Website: lowes
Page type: store-pickup
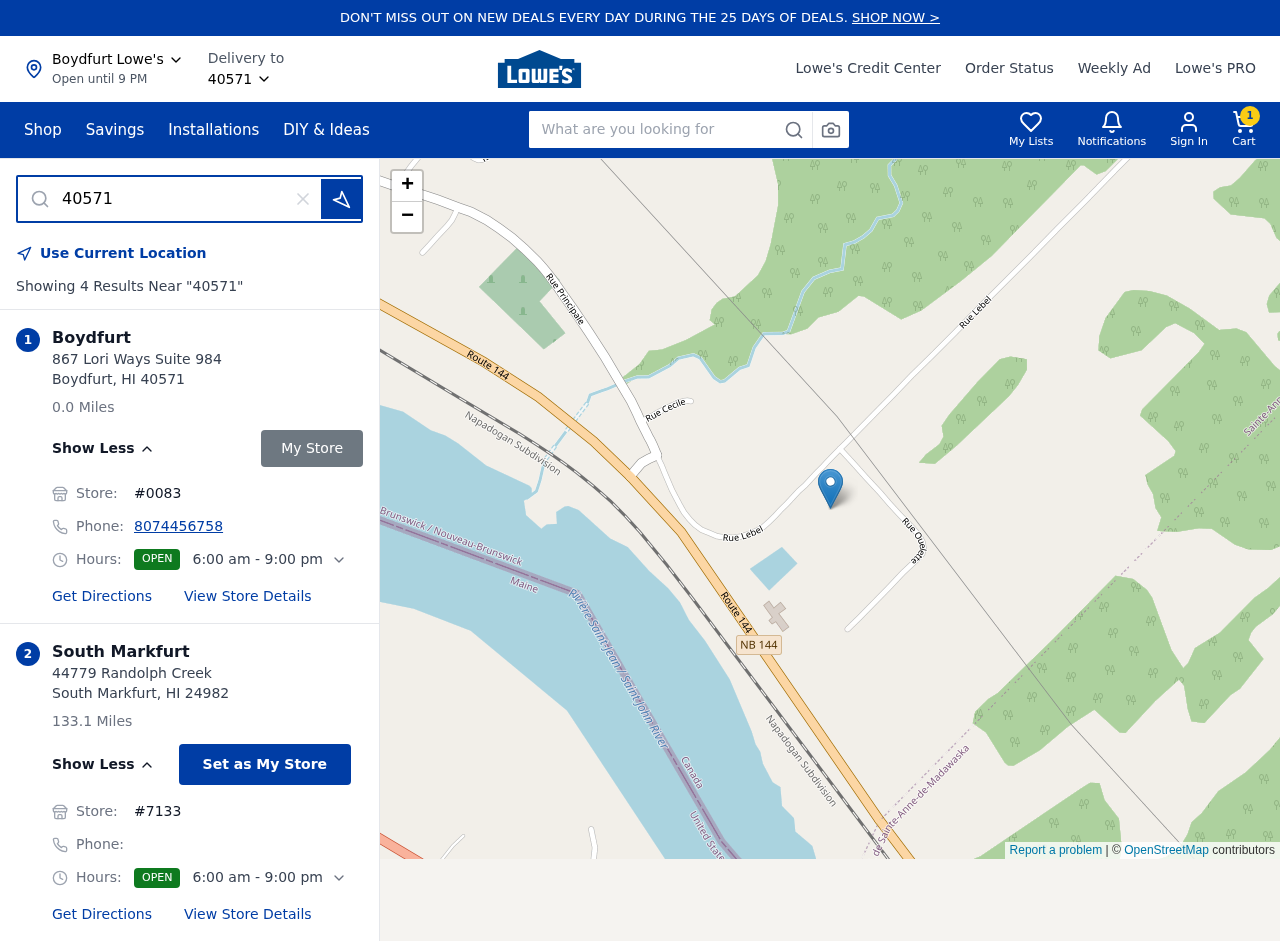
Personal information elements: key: PII_CITY
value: Boydfurt
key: PII_CITY2
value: South Markfurt
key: PII_LOCATION1_STREET
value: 867 Lori Ways Suite 984
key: PII_LOCATION2_POSTCODE
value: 24982
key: PII_LOCATION2_STREET
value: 44779 Randolph Creek
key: PII_PHONE
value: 8074456758
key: PII_POSTCODE
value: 40571
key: PII_STATE_ABBR
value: HI
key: PII_POSTCODE3
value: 40571
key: PII_POSTCODE_FULL
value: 40571
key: PII_POSTCODE_NUMERIC
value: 40571
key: PII_STATE_ABBR2
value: HI
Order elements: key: ORDER_NUM_ITEMS
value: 1
Search elements: key: HEADER_SEARCH
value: What are you looking for
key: SEARCH_STORE_LOCATION
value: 40571